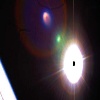
Label: sunburn